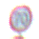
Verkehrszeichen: Geschwindigkeit70
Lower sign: UeberholverbotKraftfahrzeuge
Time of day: SunriseSunset
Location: Outdoor (Nature)
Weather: PartlyCloudy
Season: NotSpecified
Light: Natural